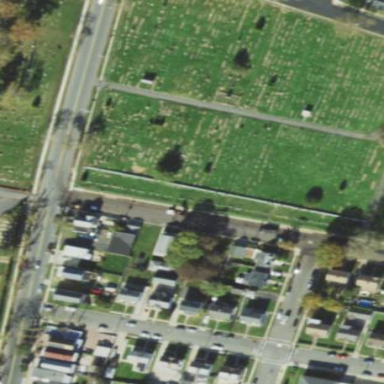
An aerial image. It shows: Cemetery.